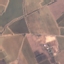
Label: PermanentCrop